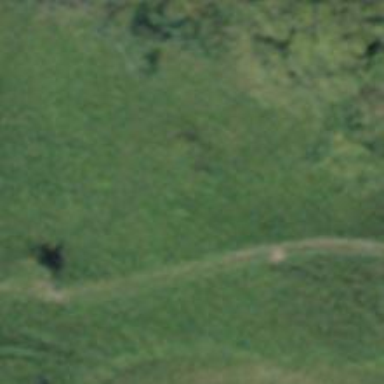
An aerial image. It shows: Ground path.